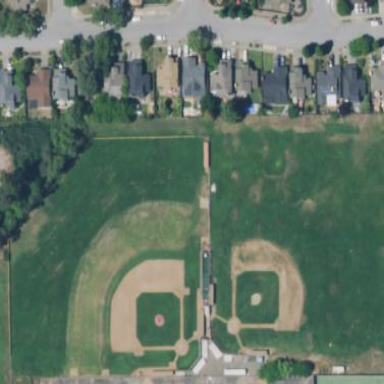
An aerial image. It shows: Baseball pitch for leisure and sports activities.